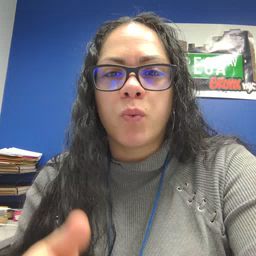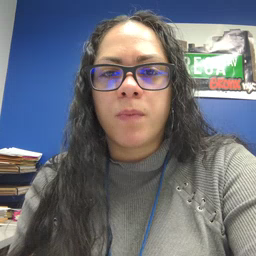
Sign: for